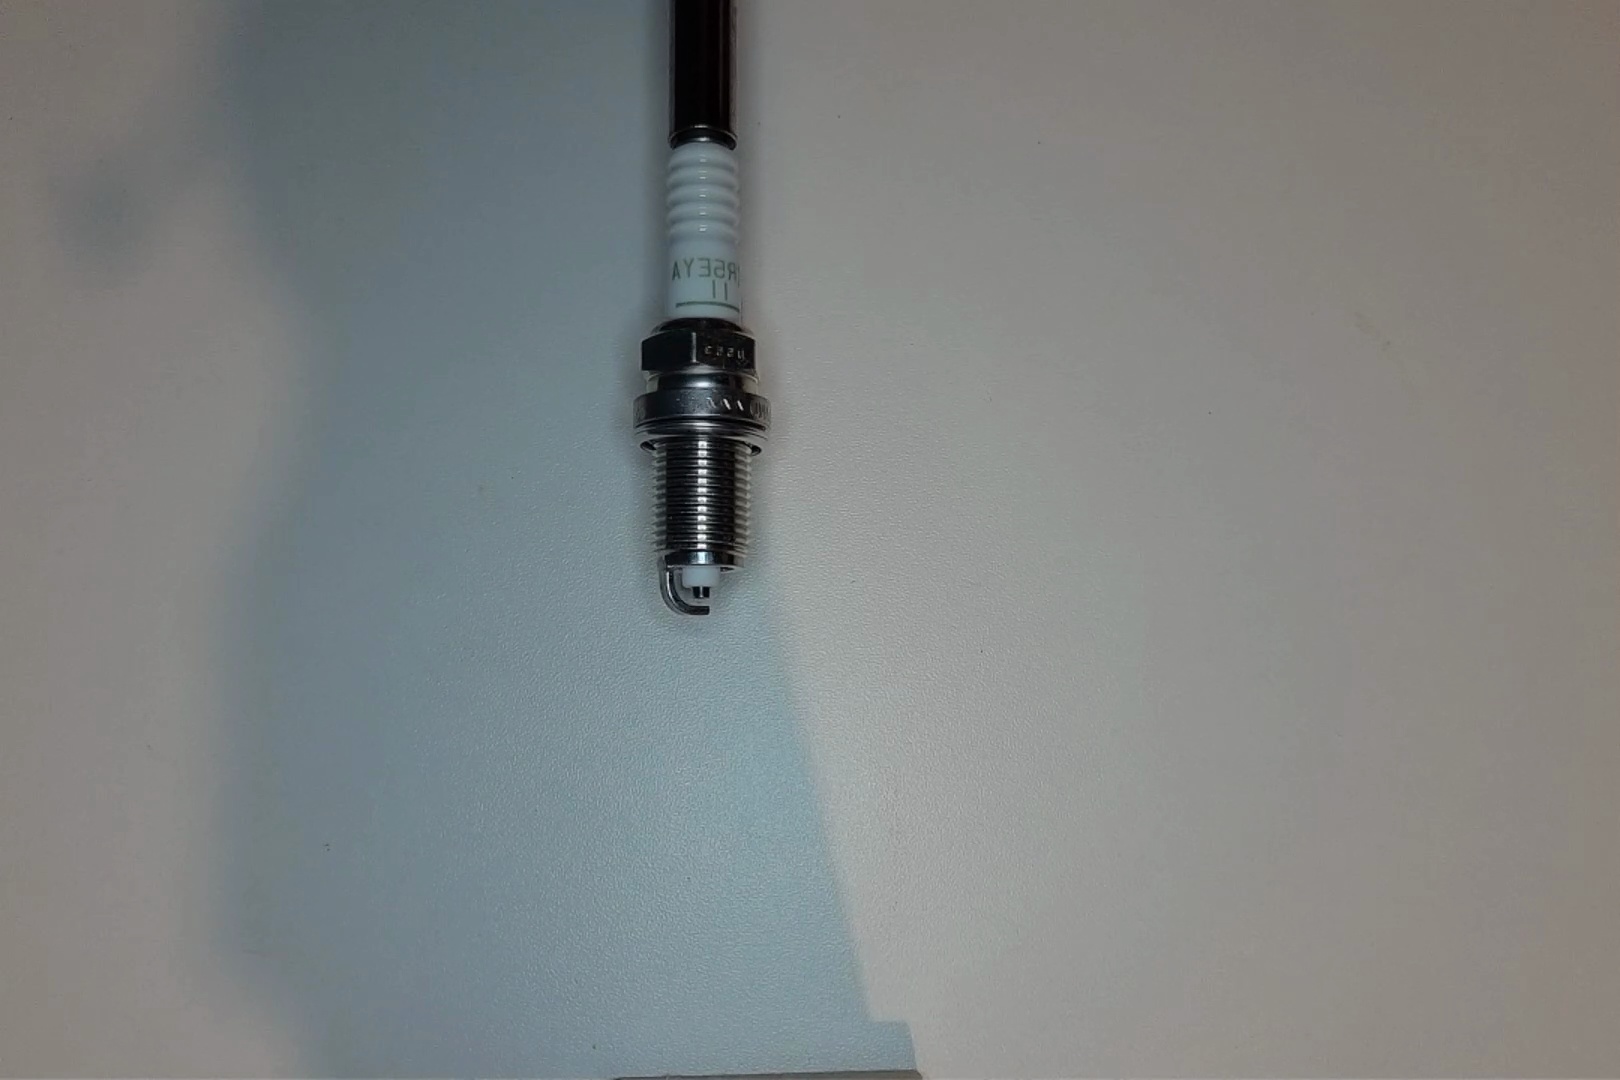
Label: normal